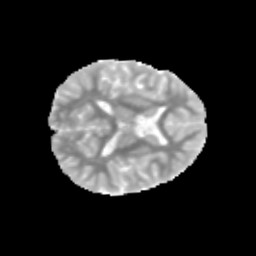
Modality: MD
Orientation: axial
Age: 12
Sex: male
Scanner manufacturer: siemens
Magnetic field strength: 3 T
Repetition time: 3.8 s
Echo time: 0.07 s